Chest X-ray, PA view. Patient: 52 years old, sex F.
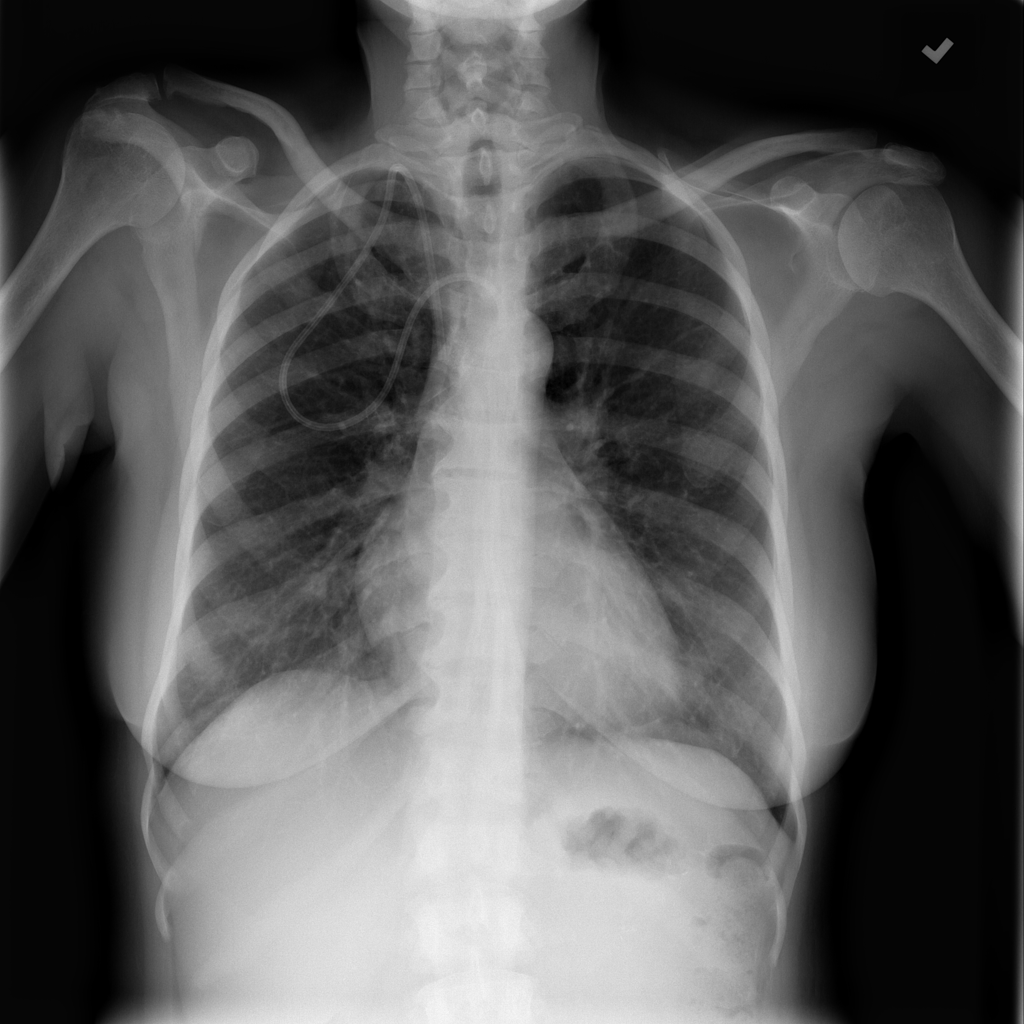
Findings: No Finding